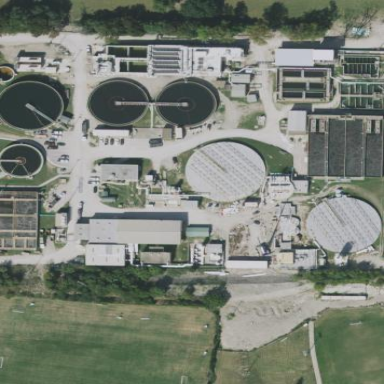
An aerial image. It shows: Wastewater plant.